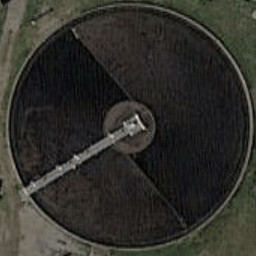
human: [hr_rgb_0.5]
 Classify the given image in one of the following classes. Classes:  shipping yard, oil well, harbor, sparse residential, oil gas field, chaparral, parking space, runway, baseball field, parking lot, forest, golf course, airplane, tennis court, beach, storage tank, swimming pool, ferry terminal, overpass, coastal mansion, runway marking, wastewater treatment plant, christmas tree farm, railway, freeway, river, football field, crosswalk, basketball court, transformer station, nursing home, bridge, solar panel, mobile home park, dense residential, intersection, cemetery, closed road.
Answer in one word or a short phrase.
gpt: wastewater treatment plant